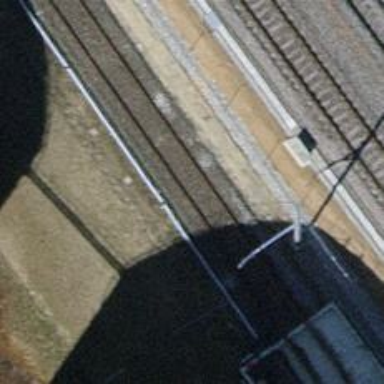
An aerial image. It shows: Single track railway spur with electrification through contact line.